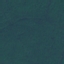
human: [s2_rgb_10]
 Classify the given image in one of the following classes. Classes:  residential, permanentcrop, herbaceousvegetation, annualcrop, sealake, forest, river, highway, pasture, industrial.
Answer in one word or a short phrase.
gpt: Forest